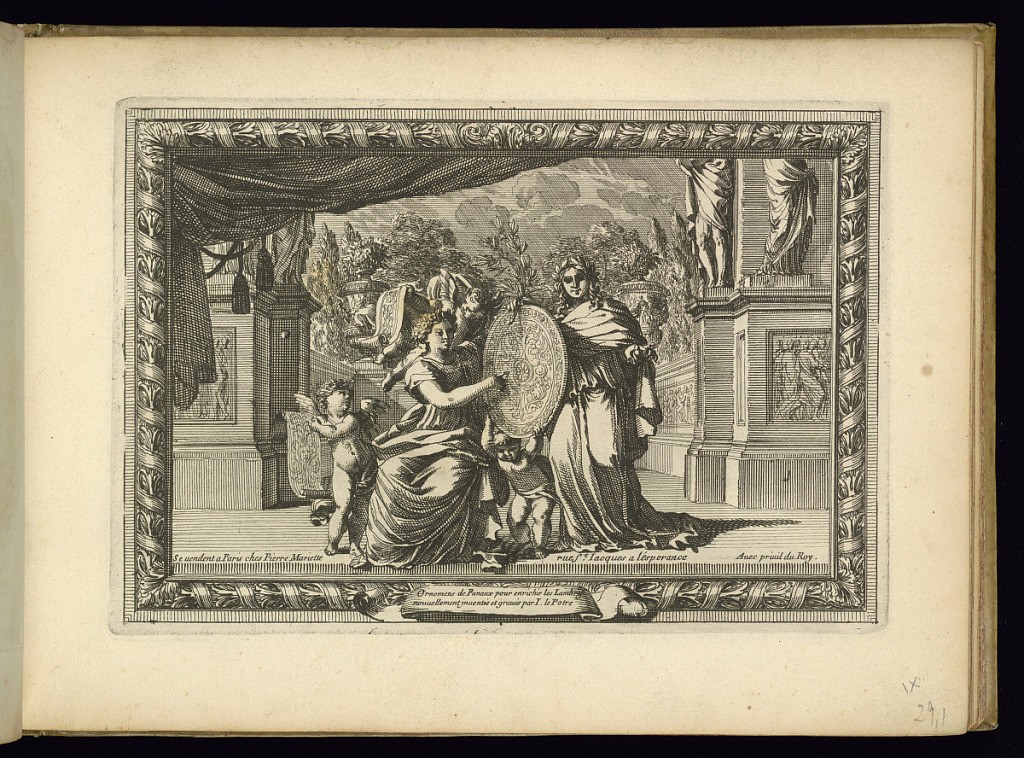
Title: Title Page
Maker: Jean Le Pautre, French, 1618–1682
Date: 1657–82
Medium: Etching on laid paper
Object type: Print
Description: Title page with a seated woman pointing to an oval screen held by the figure of Apollo and a putto, another putto to the left. A formal garden in the background with carved friezes and statues and vases on plinths. The scene is framed by leaf and ribbon molding and a draped curtain. The title is lettered below.